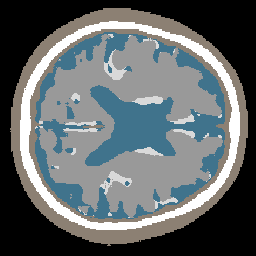
Label: no_lesion